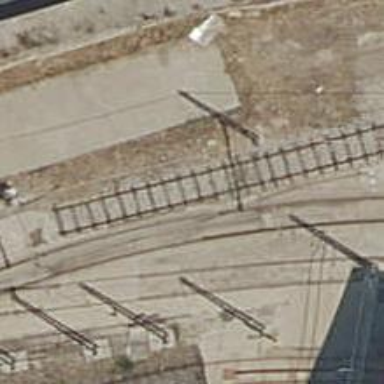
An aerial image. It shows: Yard with electrified tracks using contact line.